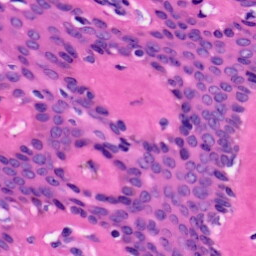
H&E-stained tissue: Skin